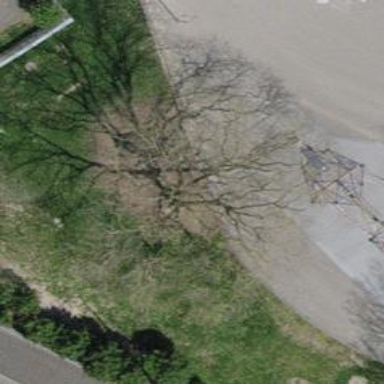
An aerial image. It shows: Picnic table located in leisure land area.